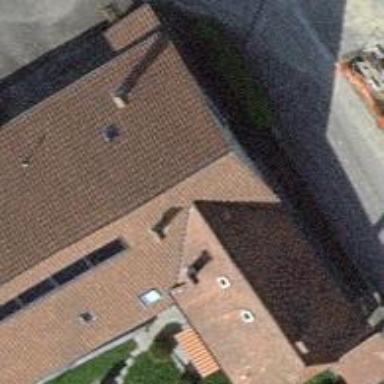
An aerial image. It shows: Residential building.